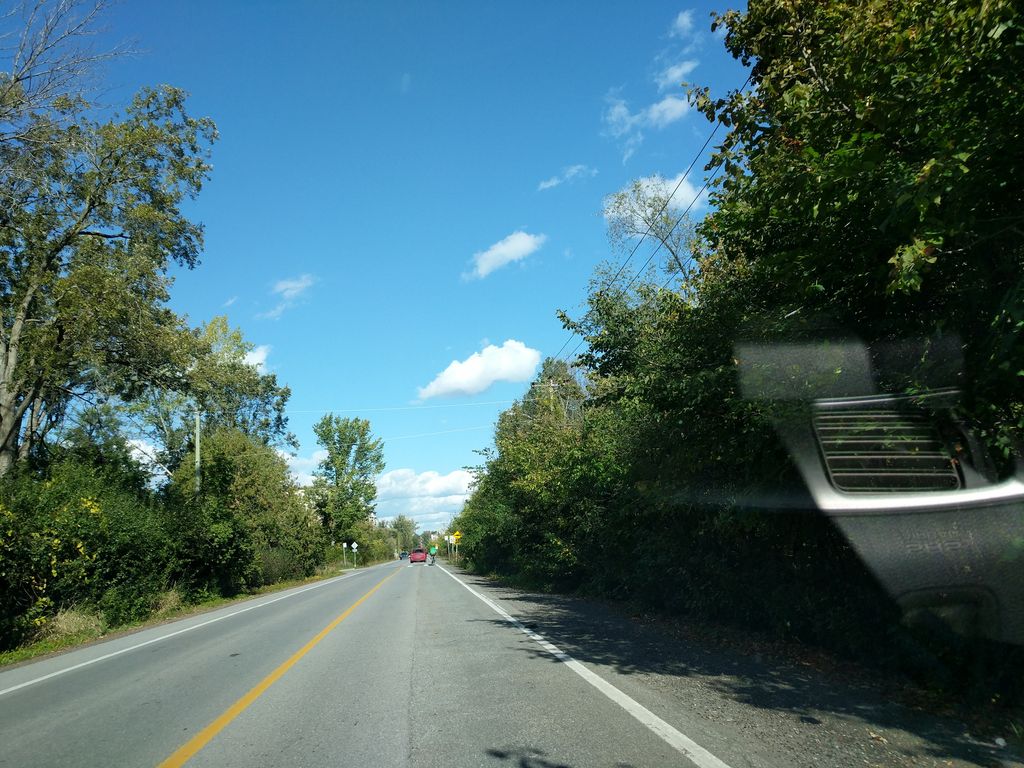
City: ottawa-gatineau